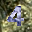
Label: 4